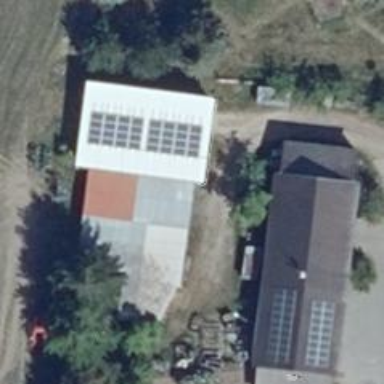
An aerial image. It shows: Solar photovoltaic panel generating electricity through small installation.